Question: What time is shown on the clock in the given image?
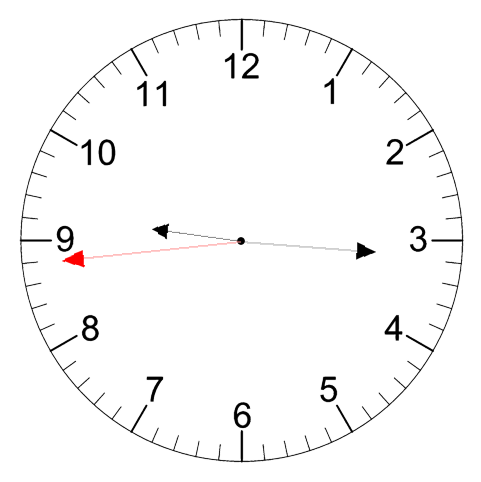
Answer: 09:15:44